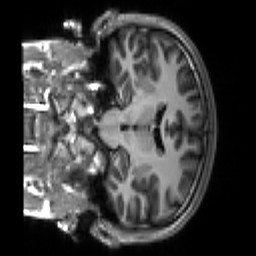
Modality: T1w
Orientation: coronal
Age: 19
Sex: male
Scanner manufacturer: siemens
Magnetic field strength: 3 T
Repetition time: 2.3 s
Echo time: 0.00267 s